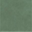
Piece: xx